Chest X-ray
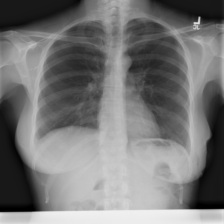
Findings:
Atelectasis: negative
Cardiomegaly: negative
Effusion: negative
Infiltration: negative
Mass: negative
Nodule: negative
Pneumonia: negative
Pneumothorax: positive
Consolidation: negative
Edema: negative
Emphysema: positive
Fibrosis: negative
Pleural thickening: negative
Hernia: negative